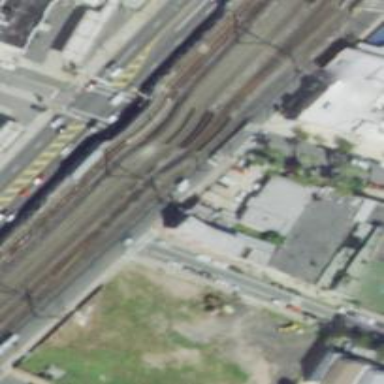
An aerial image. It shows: Railway with electrified contact lines running along embankment.